Question: I'm using pandas to perform some string matching from a Twitter dataset.
I've imported a CSV of Tweets and indexed using the date. I've then created a new column containing text matches:
'''
In [1]:
import pandas as pd
indata = pd.read_csv('tweets.csv')
indata.index = pd.to_datetime(indata["Date"])
indata["matches"] = indata.Tweet.str.findall("rudd|abbott")
only_results = pd.Series(indata["matches"])
only_results.head(10)
Out[1]:
Date
2013-08-06 16:03:17 []
2013-08-06 16:03:12 []
2013-08-06 16:03:10 []
2013-08-06 16:03:09 []
2013-08-06 16:03:08 []
2013-08-06 16:03:07 []
2013-08-06 16:03:07 [abbott]
2013-08-06 16:03:06 []
2013-08-06 16:03:02 []
2013-08-06 16:03:00 [rudd]
Name: matches, dtype: object
'''
What I want to end up with is a dataframe, grouped by day/month, that I can plot the different search terms as columns and then plot.
I came across what looks like the perfect solution on another SO answer (<URL> but when trying to apply to this series, I'm getting an exception:
'''
In [2]: only_results.apply(lambda x: pd.Series(1,index=x)).fillna(0)
Out [2]: Exception - Traceback (most recent call last)
...
Exception: Reindexing only valid with uniquely valued Index objects
'''
I really want to be able to apply the changes within the dataframe to apply and reapply groupby conditions and perform the plots efficiently - and would love to learn more about how the .apply() method works.
Thanks in advance.
The issue was with duplicates in the "matches" column that I hadn't seen. I iterated through that column to remove duplicates and then used the original solution from @Jeff linked above. This was successful, and I can now .groupby() on the resultant series to see daily, hourly, etc, trends. Here's an example of the resultant plot:
'''
In [3]: successful_run = only_results.apply(lambda x: pd.Series(1,index=x)).fillna(0)
In [4]: successful_run.groupby([successful_run.index.day,successful_run.index.hour]).sum().plot()
Out [4]: <matplotlib.axes.AxesSubplot at 0x110b51650>
'''

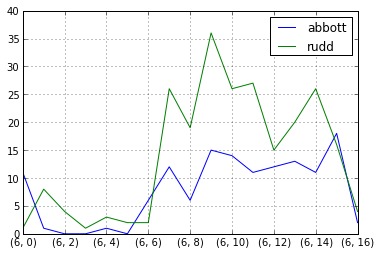
Answer: You've got some duplicate result (e.g. Rudd appears more than once in a single tweet), hence the Exception (see below).
I think it's going to be preferable to count occurences rather than list from a findall (pandas datastructures aren't designed to contain lists, although str.findall uses them).
I would recommend using something like this:
'''
In [1]: s = pd.Series(['aa', 'aba', 'b'])
In [2]: pd.DataFrame({key: s.str.count(key) for key in ['a', 'b']})
Out[2]:
a b
0 2 0
1 2 1
2 0 1
'''
Note (the exception because of the duplicate 'a's found in the first two rows):
'''
In [3]: s.str.findall('a').apply(lambda x: pd.Series(1,index=x)).fillna(0)
#InvalidIndexError: Reindexing only valid with uniquely valued Index objects
'''